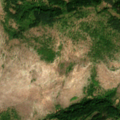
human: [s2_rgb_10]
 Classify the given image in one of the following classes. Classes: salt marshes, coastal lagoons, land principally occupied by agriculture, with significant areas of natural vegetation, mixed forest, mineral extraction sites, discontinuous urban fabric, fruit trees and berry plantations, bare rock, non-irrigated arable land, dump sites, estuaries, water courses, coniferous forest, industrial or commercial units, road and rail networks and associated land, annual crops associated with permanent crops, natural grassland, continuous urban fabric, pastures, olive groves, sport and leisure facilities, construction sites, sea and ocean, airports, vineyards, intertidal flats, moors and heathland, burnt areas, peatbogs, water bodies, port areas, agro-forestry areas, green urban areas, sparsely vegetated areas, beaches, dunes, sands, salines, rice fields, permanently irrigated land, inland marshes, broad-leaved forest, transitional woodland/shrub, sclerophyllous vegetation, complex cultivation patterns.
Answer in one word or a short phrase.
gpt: broad-leaved forest, coniferous forest, mixed forest, natural grassland, transitional woodland/shrub